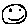
Label: smiley face